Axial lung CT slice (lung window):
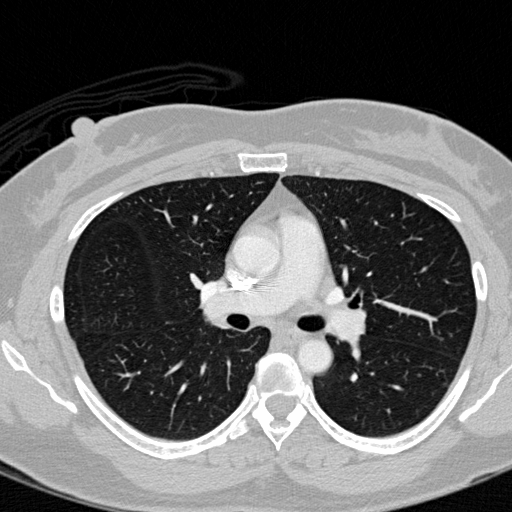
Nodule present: no